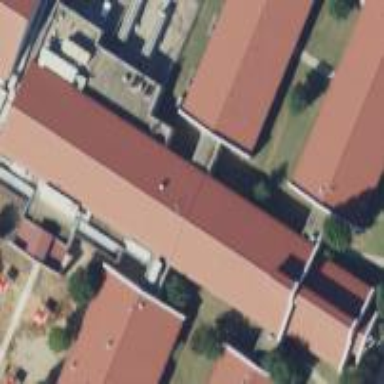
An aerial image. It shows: School building.